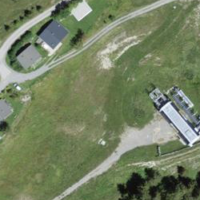
EUNIS habitat code: 23
Species observed at this site:
Eryngium alpinum